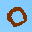
Label: 0